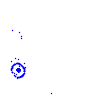
Particle: kaon